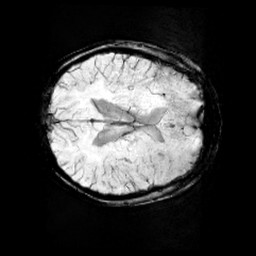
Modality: minIP
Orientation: axial
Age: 9
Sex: female
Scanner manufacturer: siemens
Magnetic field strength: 3 T
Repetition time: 0.027 s
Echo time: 0.02 s